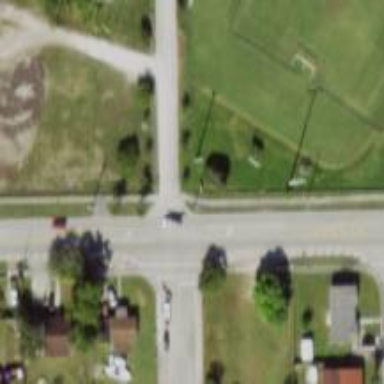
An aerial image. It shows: Uncontrolled road crossing with line markings.